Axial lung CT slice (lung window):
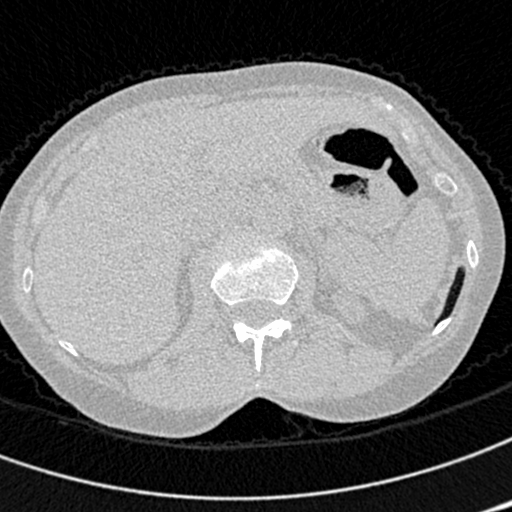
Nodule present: no